Question: I'm having a spot of trouble with aligning the tooltipster icon with a paragraph, here is my html code
'''
<div class="tool-tipster" title="For example "8am to 5pm" or "Anytime""></div>
<p class="information-section">Please tell us what hours you are available the following days.</p>
'''
and here is my CSS so far
'''
.form__primary.form__two-column .tooltipster-icon{
float: right;
}
'''
I basically want the tooltipster icon (?) to be next to "Please tell us what hours you are available the following days." here is an image to explain

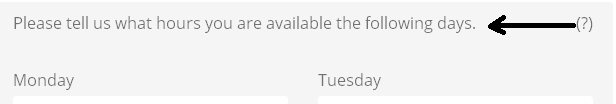
Answer: I have found an answer
Basically I have told the paragraph and the div to both float left like so
HTML
'''
<p class="information-section tooltipster-information-section">Please tell us what hours you are available the following days.</p>
<div class="tool-tipster" title=""IE: 2pm-5pm or All Day""></div>
'''
CSS
'''
.form__primary.form__two-column .tooltipster-information-section {
float: left;
}
.form__primary.form__two-column .tooltipster-icon{
float: left;
}
'''
Works in all browsers for me